Field crop: maize
Growth stage: 2
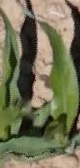
Species: maize